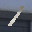
Label: 1